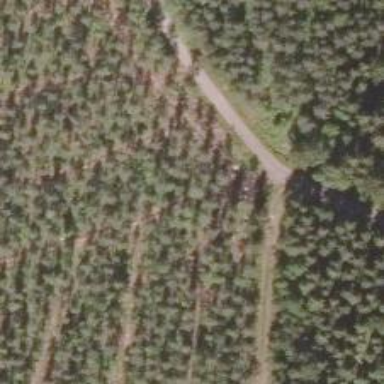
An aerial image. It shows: Unclassified road.